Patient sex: M
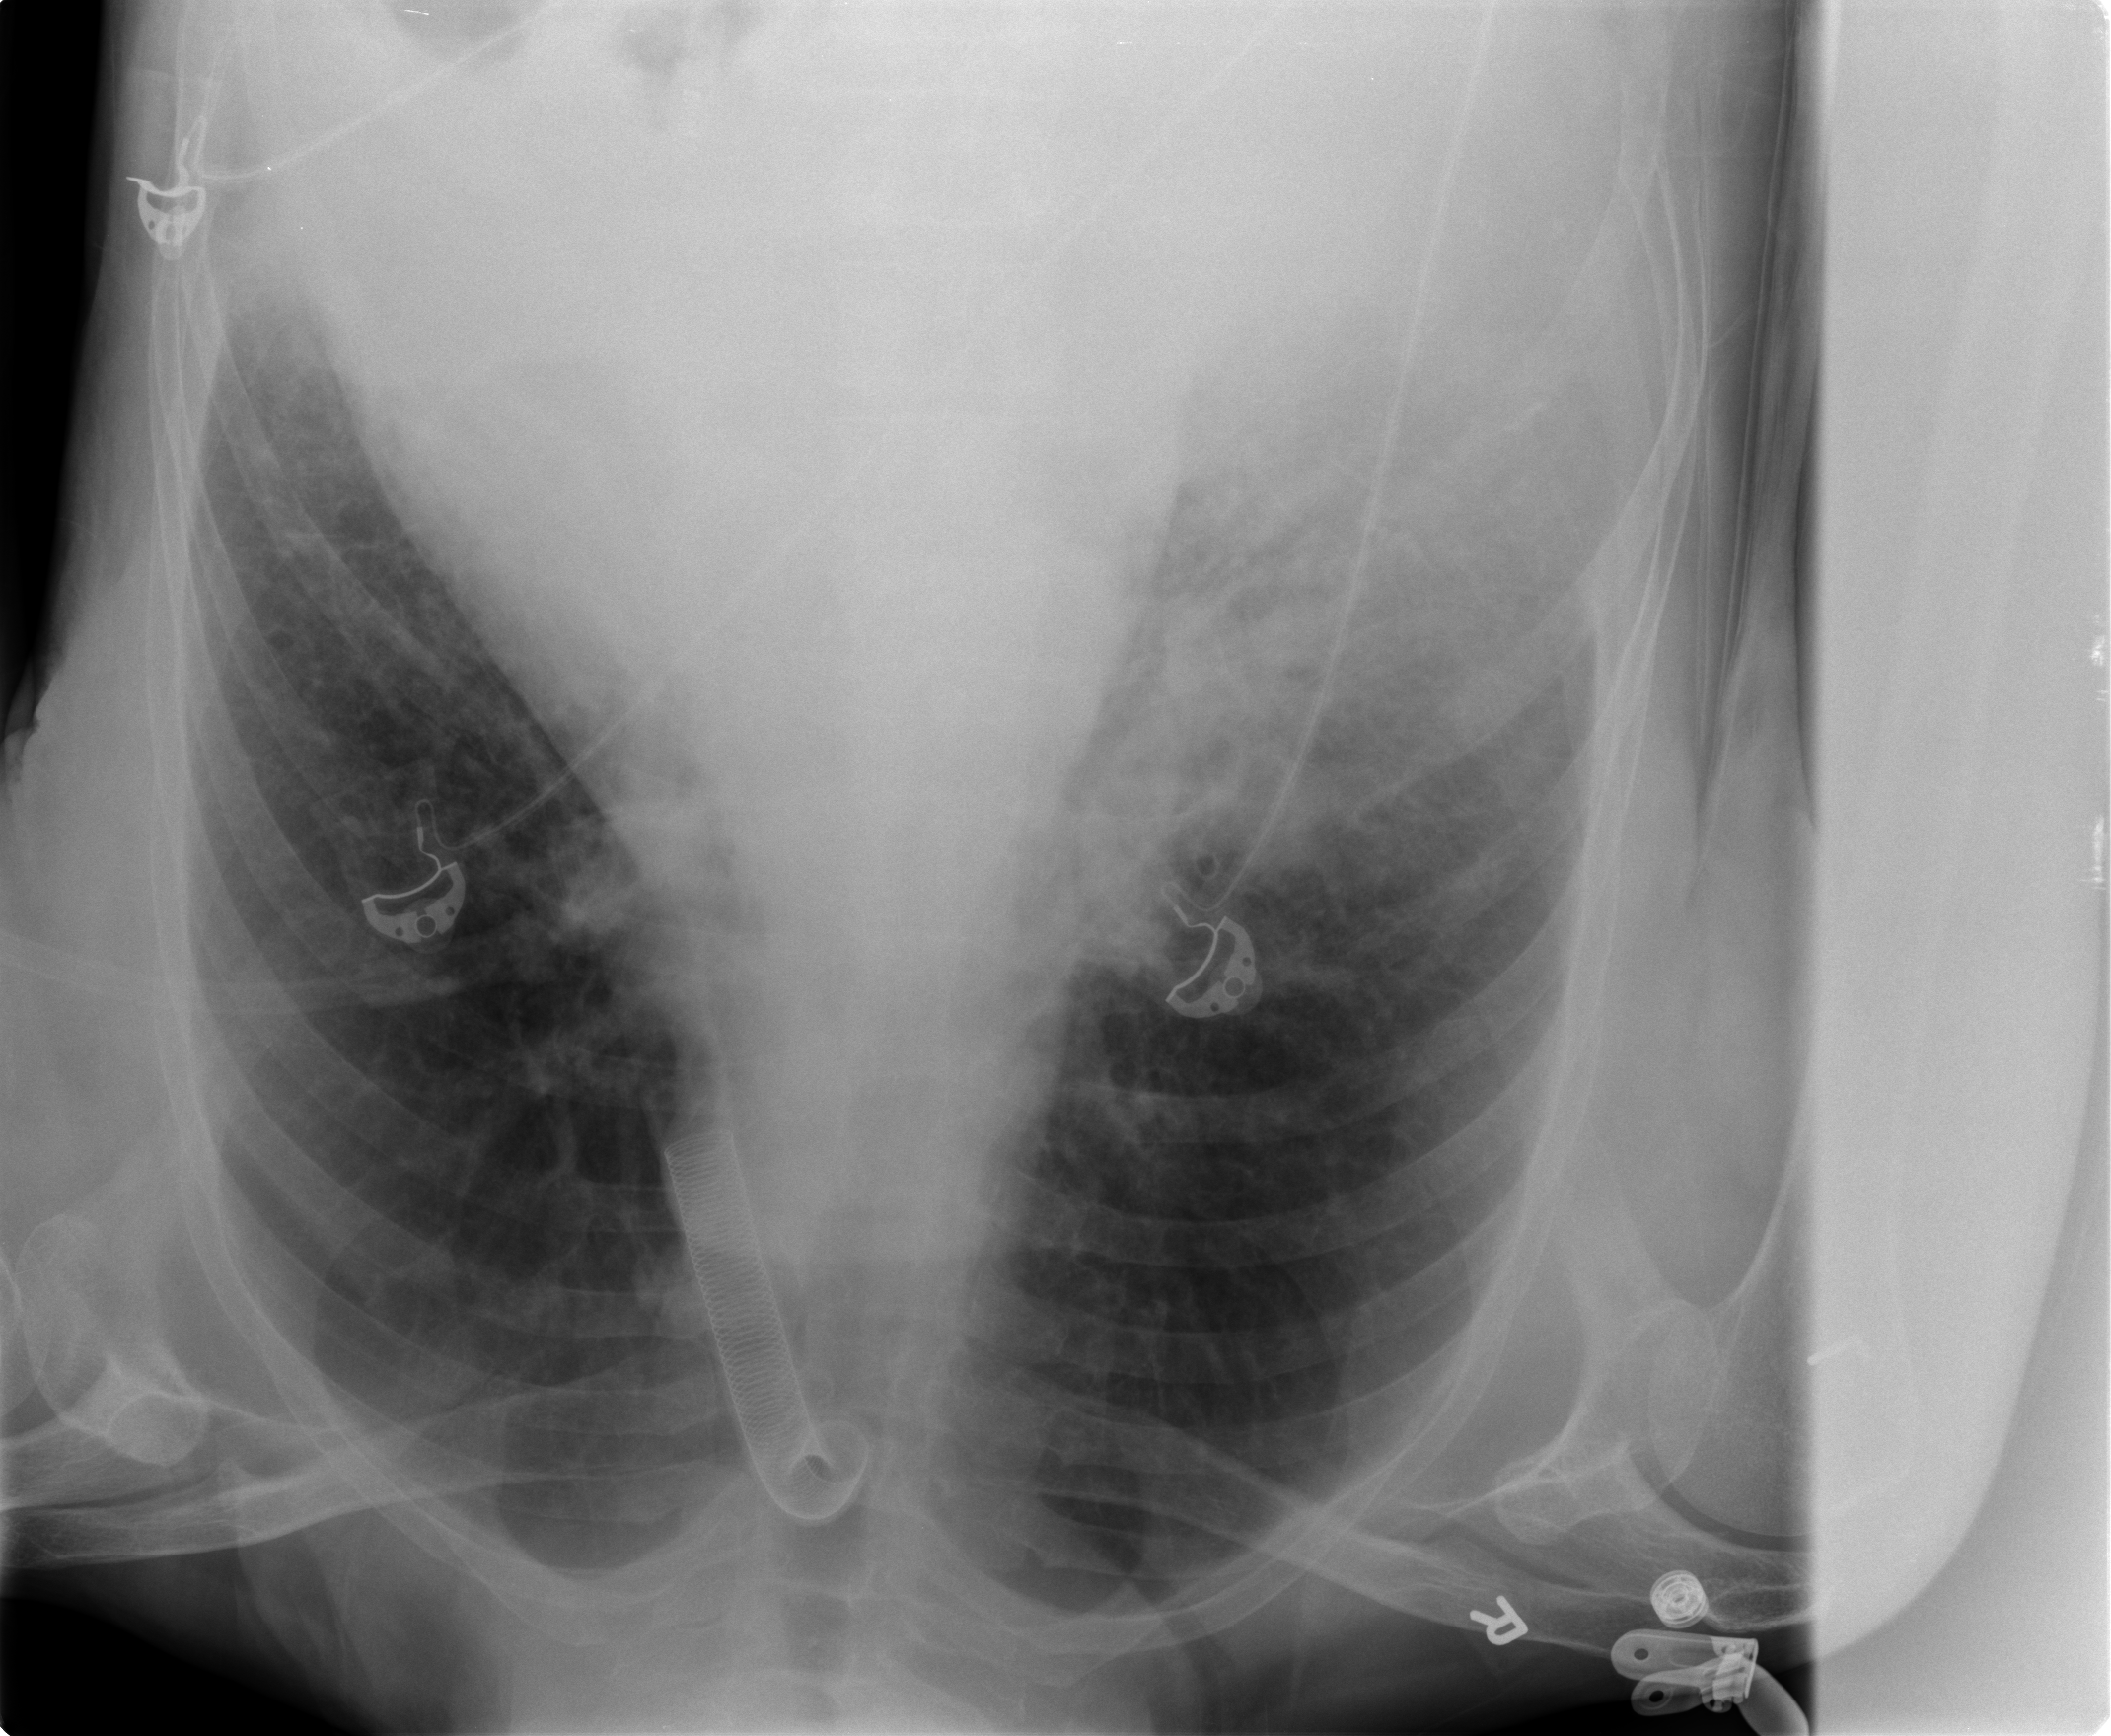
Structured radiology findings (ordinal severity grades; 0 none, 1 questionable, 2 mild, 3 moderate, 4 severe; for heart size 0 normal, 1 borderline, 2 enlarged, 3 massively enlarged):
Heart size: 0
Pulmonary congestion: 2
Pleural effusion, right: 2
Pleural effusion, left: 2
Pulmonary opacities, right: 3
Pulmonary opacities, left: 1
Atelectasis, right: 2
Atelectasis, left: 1